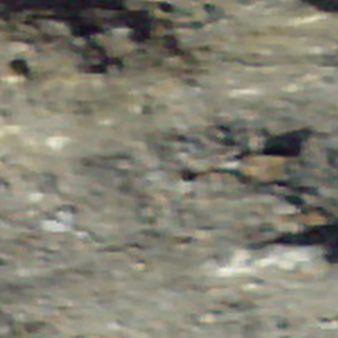
Label: other